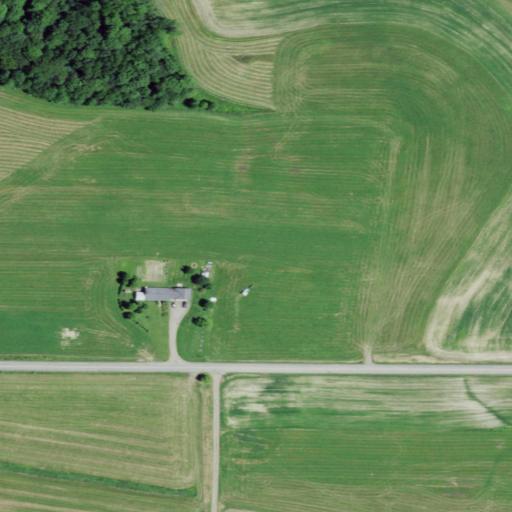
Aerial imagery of mountain in New York named Horton Hill containing cultivated crops, open development, deciduous forest, medium intensity development, and low intensity development